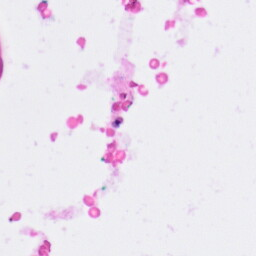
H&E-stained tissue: Pancreatic